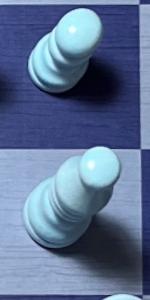
Label: Bishop_White